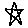
Label: star